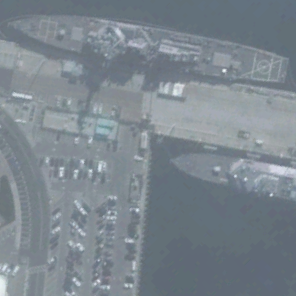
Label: destroyer